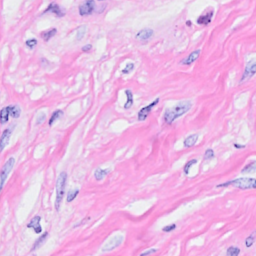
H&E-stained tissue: Breast